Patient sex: M
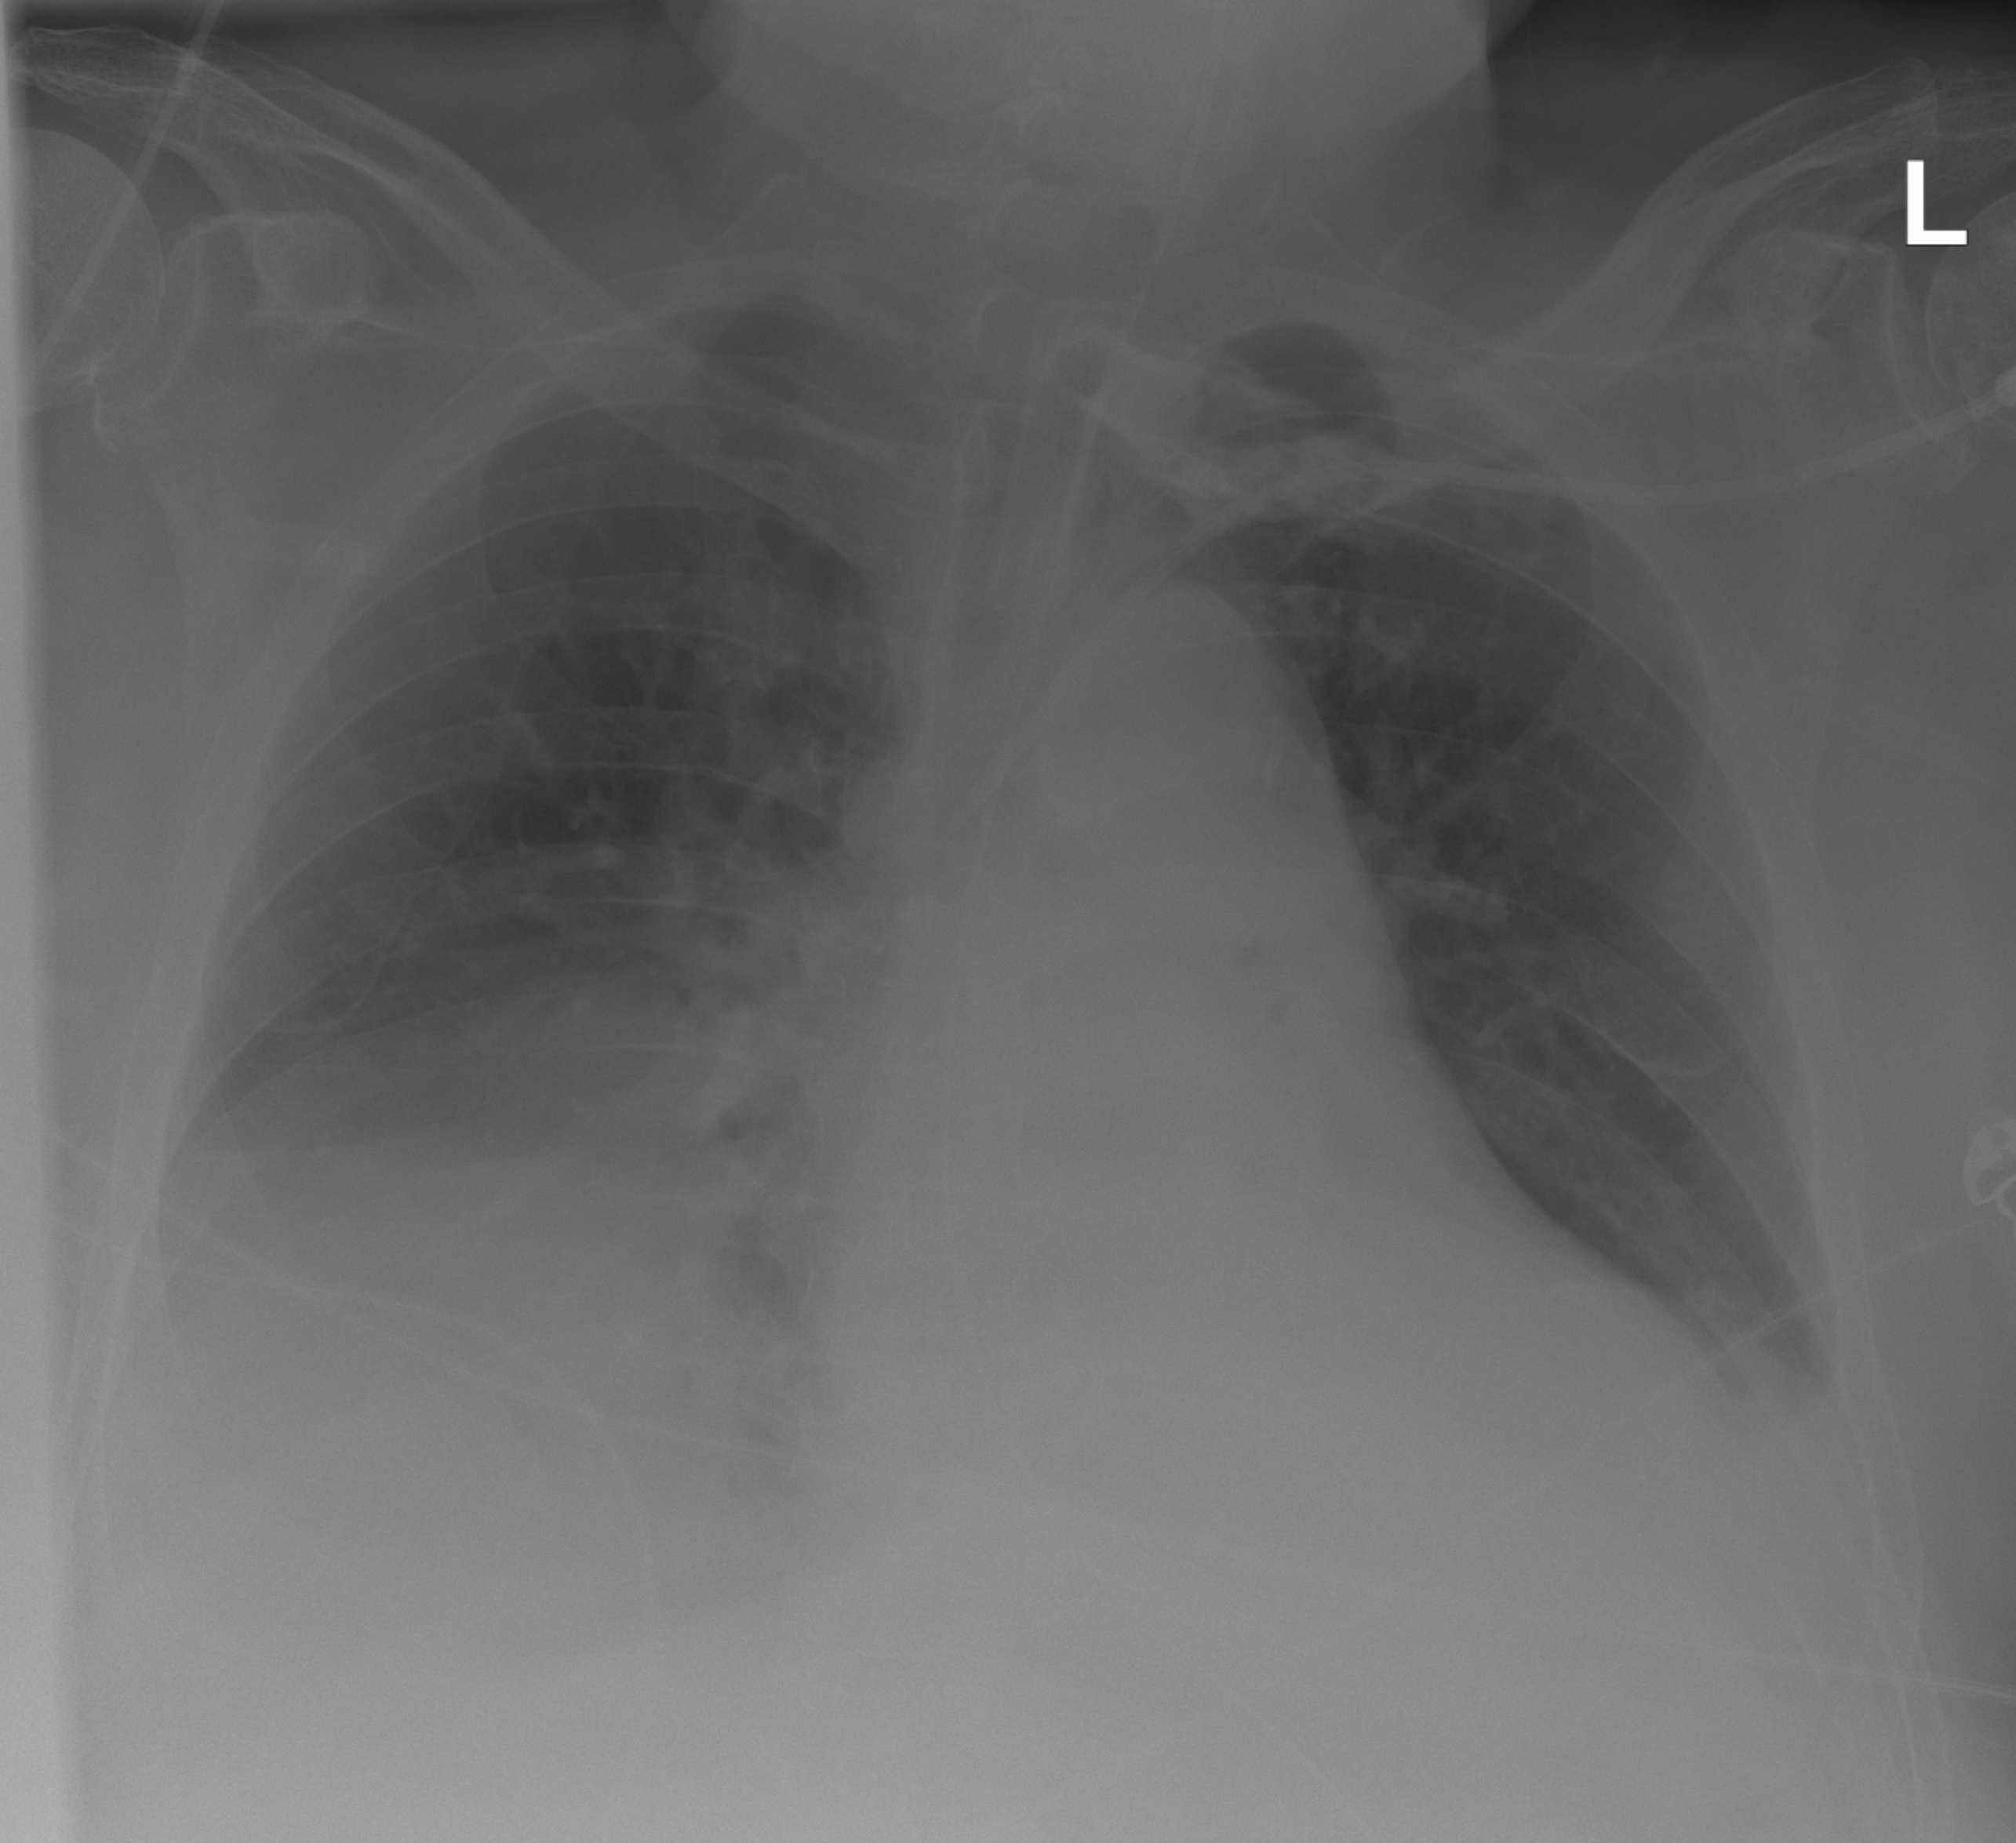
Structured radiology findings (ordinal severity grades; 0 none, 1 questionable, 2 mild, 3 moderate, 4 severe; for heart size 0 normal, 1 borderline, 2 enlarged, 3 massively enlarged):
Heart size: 1
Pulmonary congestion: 2
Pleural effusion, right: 2
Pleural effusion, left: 2
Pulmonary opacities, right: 2
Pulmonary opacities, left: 0
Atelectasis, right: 3
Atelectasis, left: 2